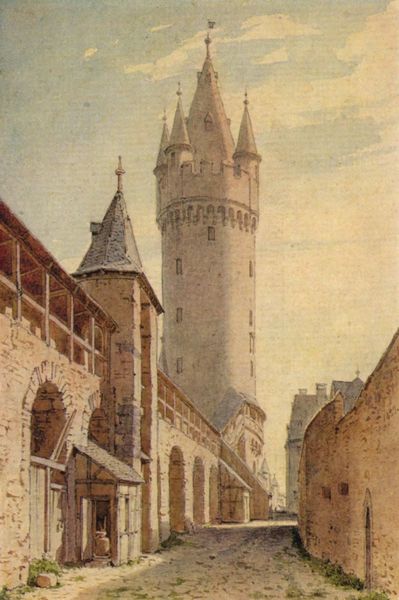
Titel: Frankfurt am Main, Eschenheimer Turm und Stadtmauer
Künstler: Carl Theodor Reiffenstein
Standort: Frankfurt (am Main)
Institution: Historisches Museum
Schlagwörter: blau, gemälde, himmel, kampf, schatten, weiß, wolken, aquarell, grün, kirchturm, ocker, stadt, braun, fenster, grau, hell, hintergrund, holz, licht, mitte, pastell, schwarz, strasse, säulen, tür, zeichnung, dach, gebäude, gras, haus, schloss, weg, wolke, beige, malerei, architektur, blass, spitze, stein, steine, bild, gräser, häuser, brüstung, büsche, einsam, kirche, pfad, sonne, boden, spitzen, kirchturmspitze, rund, schuppen, turm, turmspitze, hellblau, bogen, fassade, fassaden, gasse, pflaster, fahne, lehm, leer, verlassen, dorf, dächer, giebel, mauer, ziegel, weis, idylle, rundbogen, romantik, häuschen, arch, arches, architecture, balcony, bishop, blue, church, crown, king, people, stairs, white, window, empty, gray, green, grey, hallo, old, painting, three, wall, windows, picture, brown, durchgang, perspective, plant, pot, vase, hoch, menschenleer, tor, zinnen, befestigung, kirchen, stadtansicht, bögen, wände, erker, gang, burg, kreuz, türmchen, türme, palast, torbogen, festung, befestigt, felsig, kopfsteinpflaster, münster, wimpel, arkaden, fries, kurve, stadttor, wood, hubi, sehnsucht, mauern, romantisch, classical, cloud, clouds, rock, rocks, sky, stone, mittelalter, rundbögen, romanik, building, house, landscape, sand, water, unkraut, distance, houses, lane, roof, roofs, street, summer, sun, tower, village, fachwerk, stadtmauer, etagen, knight, wegrand, grass, light, entrance, narrow, night, path, plants, road, view, way, drawing, paper, castle, color, shadow, illustration, cross, spiral, bauten, door, flag, bright, town, bergfried, nürnberg, italy, outside, city, leaves, schießscharten, romanisch, arc, doors, historical, history, rundgang, walls, aquarelliert, fluchten, wandelgang, brick, bricks, buildings, gate, watercolor, watercolour, rundbogenfries, wehrgang, art, wehrmauer, wachtturm, gallery, wehranlage, arcade, english, geäbude, wehrturm, schießscharte, gothic, medieval, peak, aisle, spitzturm, citadel, streets, rinnen, hut, dirt road, stable, timber, top, begrenzung, crucifix, outdoors, chimney, chimneys, spire, steeple, pillar, opening, guard, höuser, burgfried, tan, stones, doorway, market, alley, foto, einfriedung, turret, towers, tordurchgang, weeds, balustrade, barn, tall, point, pointed, middle ages, europe, fluchtung, middle age, citywall, drach, feudal, turmhaube, archs, frankfurt, stall, block, knights, walkway, town wall, arkade, scenery, spires, fortifications, ages, crenellation, eschenheimer turm, masonry, middle, pflastter, umgamg, watercolor painting, windw, shed, schutz für bürger im ort, rothenburg, deserted, eighteenth century, doorways, n, mideval, cobbles, walled street, peek, mauergang, zwerchgalerie, kings, parapet, 0pfad, buidings, bulidings, een, slits, ballastrade, emtpy